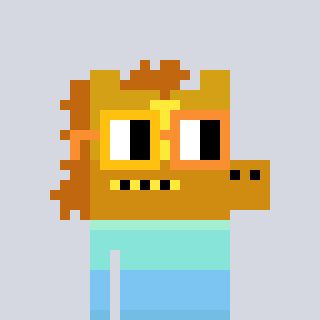
a pixel art character with square yellow and orange glasses, a yellow horse-shaped head and a foggrey-colored body on a cool background